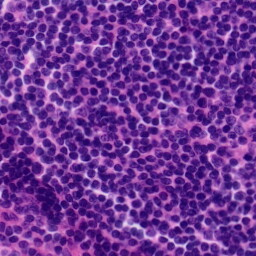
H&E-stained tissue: Tonsil